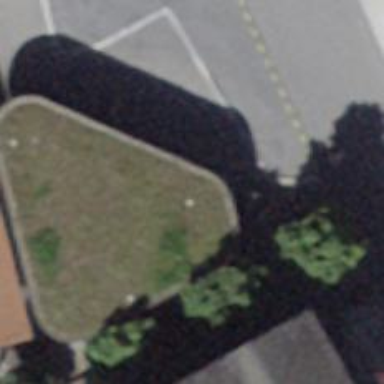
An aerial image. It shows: Footway with metal surface.